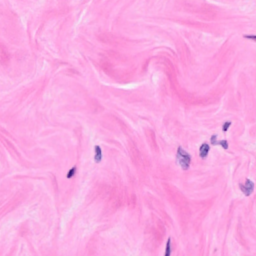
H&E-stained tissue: Breast